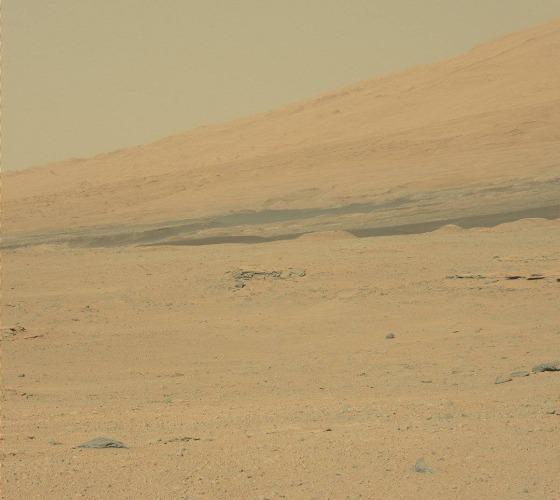
Terrain classes present: Gravel / Sand / Soil, Rock, Sky / Distant Mountains